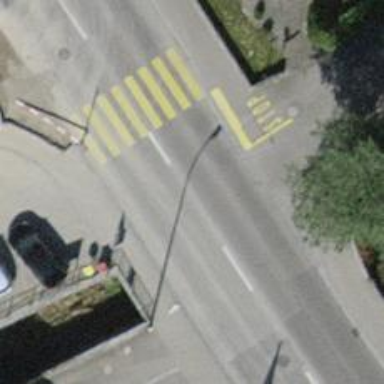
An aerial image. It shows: Bridge over tertiary road with asphalt surface. It has sidewalk on both sides and dedicated cycle lane.